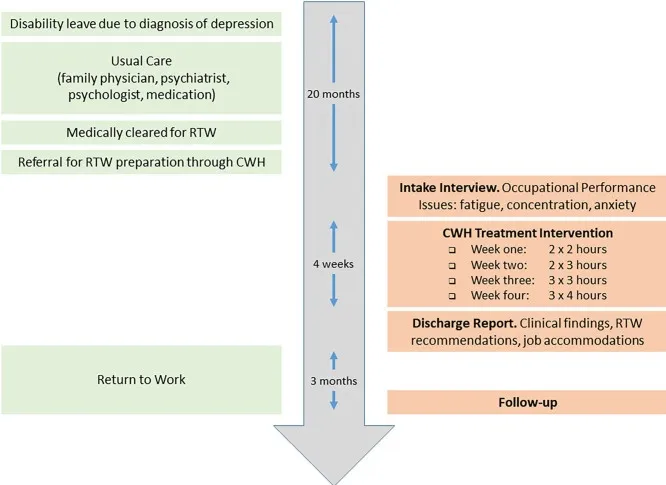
Client care timeline.
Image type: chart (chart)